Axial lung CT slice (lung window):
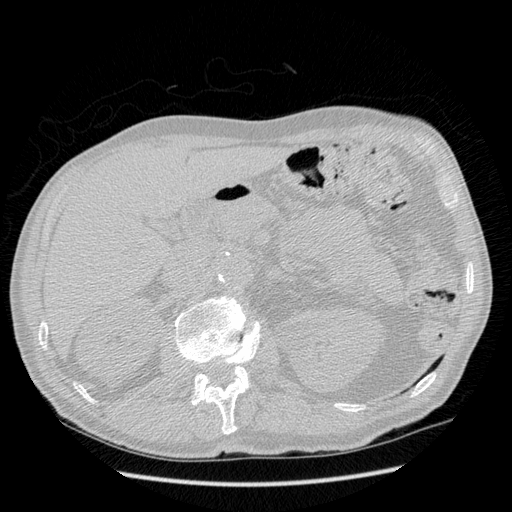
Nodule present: no